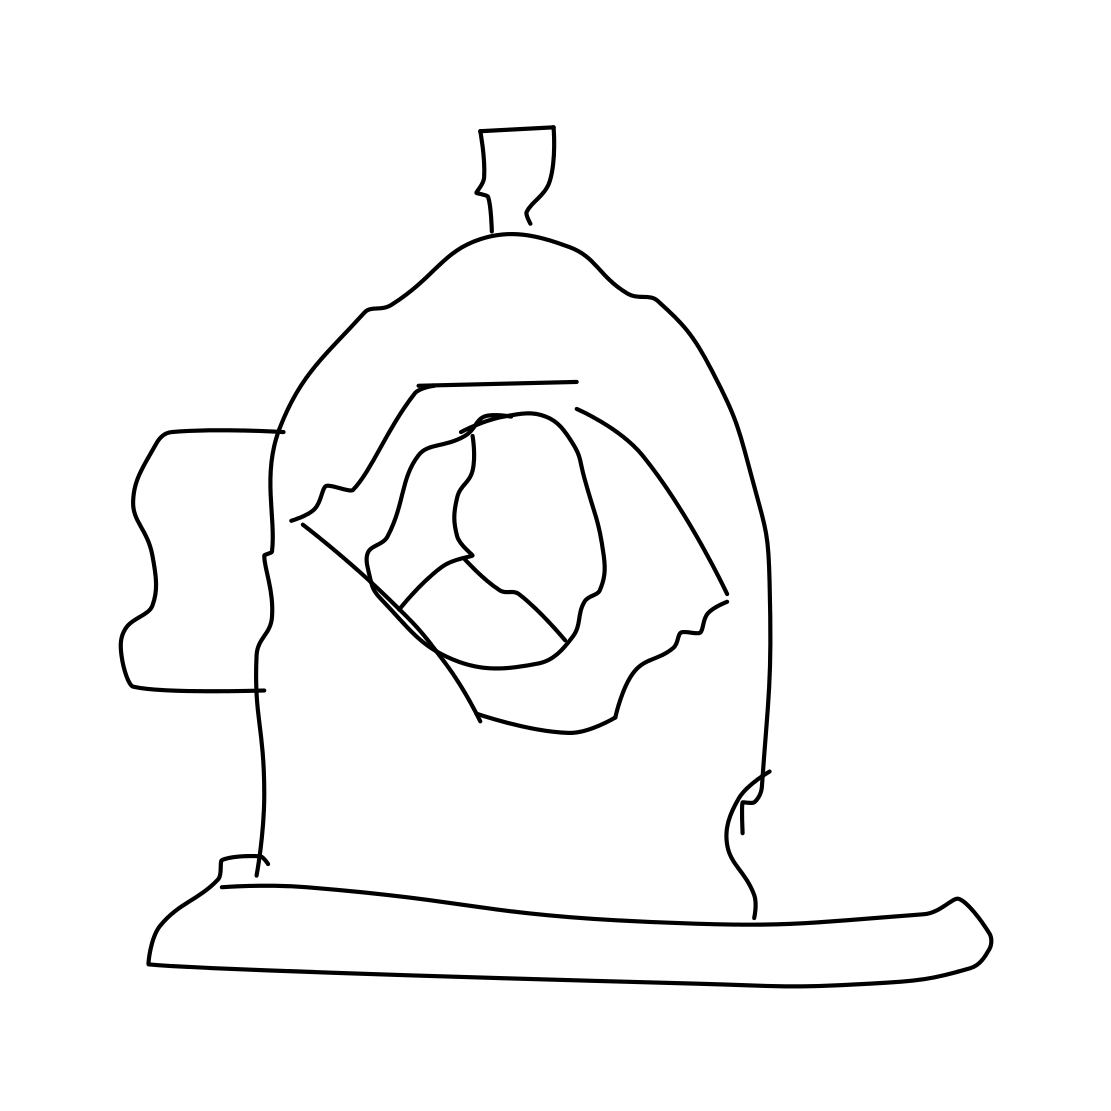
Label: fire hydrant